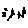
Label: star